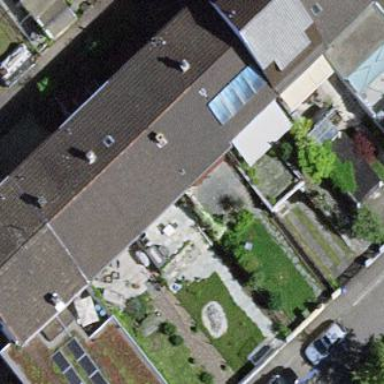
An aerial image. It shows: Terrace building.